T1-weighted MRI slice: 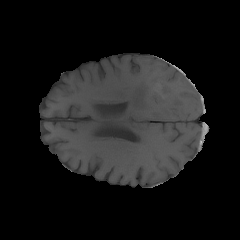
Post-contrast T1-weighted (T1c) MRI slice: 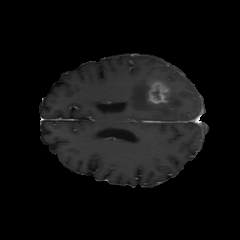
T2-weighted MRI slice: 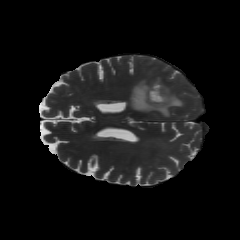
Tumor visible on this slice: yes